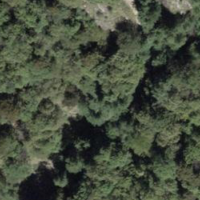
EUNIS habitat code: 44
Species observed at this site:
Salvia glutinosa